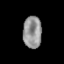
Tissue: prostate
Cell type: T cells
Senescence score: 0.2679
Nuclear area (px): 589
Mean DAPI intensity: 146.647